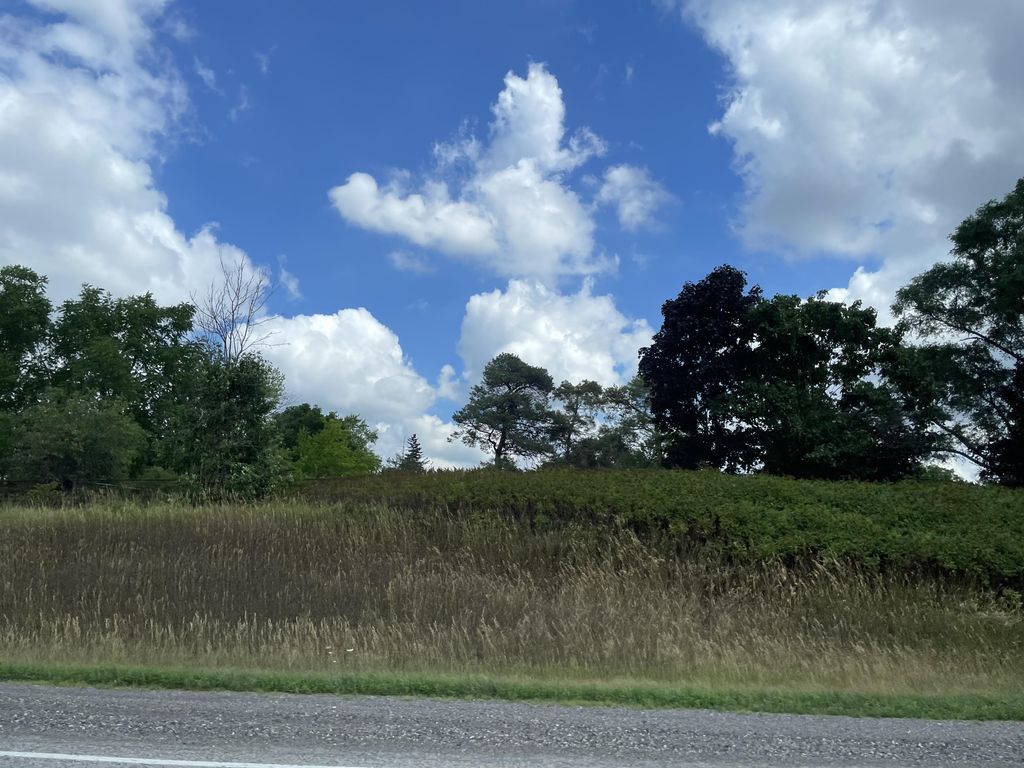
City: kitchener-waterloo